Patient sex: M
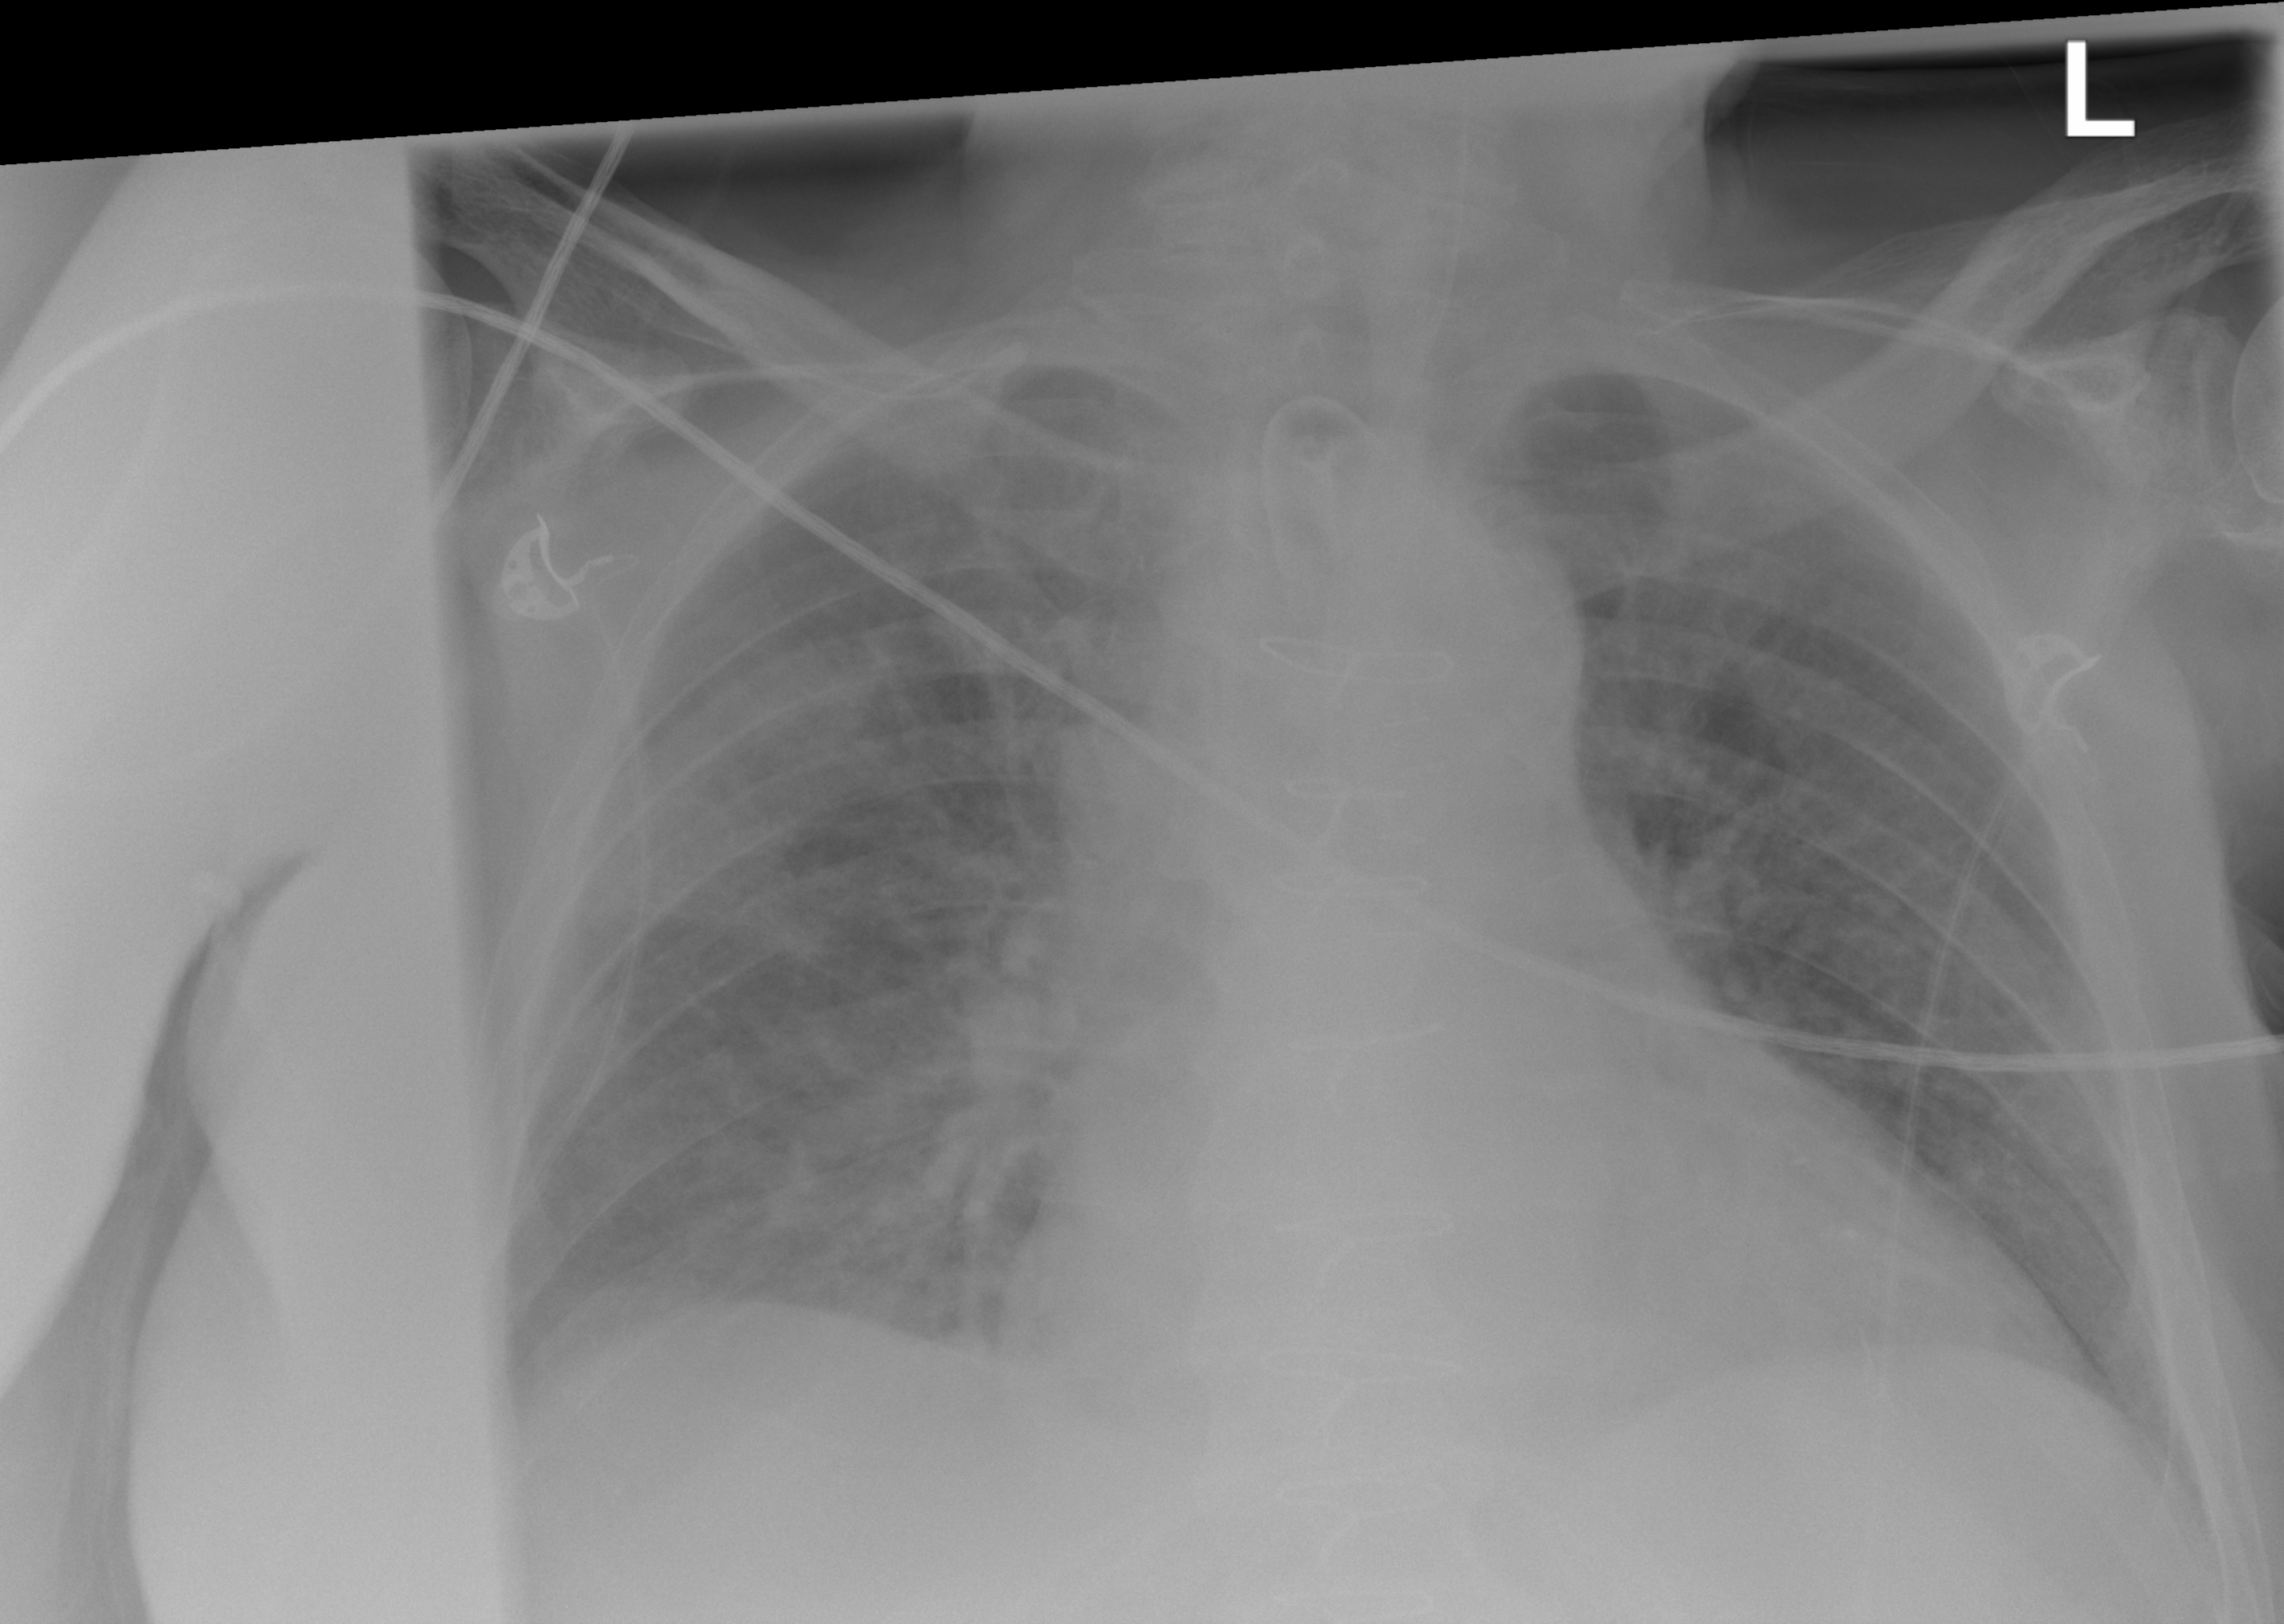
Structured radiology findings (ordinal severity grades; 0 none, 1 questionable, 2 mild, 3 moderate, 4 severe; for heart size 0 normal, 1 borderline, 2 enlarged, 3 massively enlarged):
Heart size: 2
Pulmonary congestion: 2
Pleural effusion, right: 0
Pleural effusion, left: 1
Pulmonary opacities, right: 2
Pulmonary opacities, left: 2
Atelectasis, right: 2
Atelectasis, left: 2